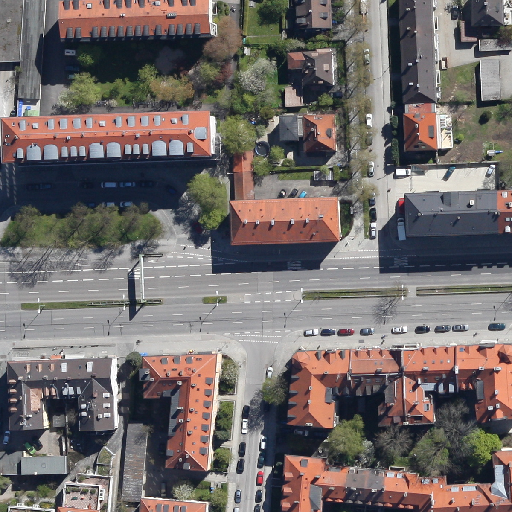
Referring expression: vehicle